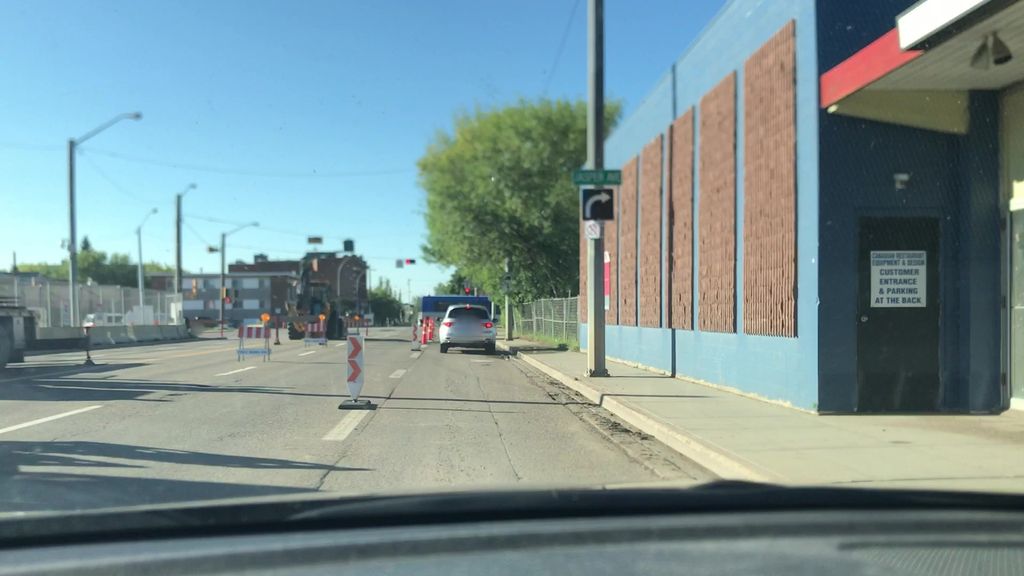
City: edmonton